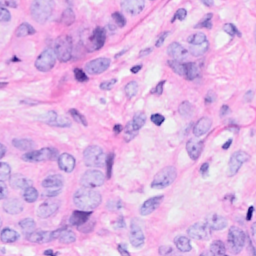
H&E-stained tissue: Breast